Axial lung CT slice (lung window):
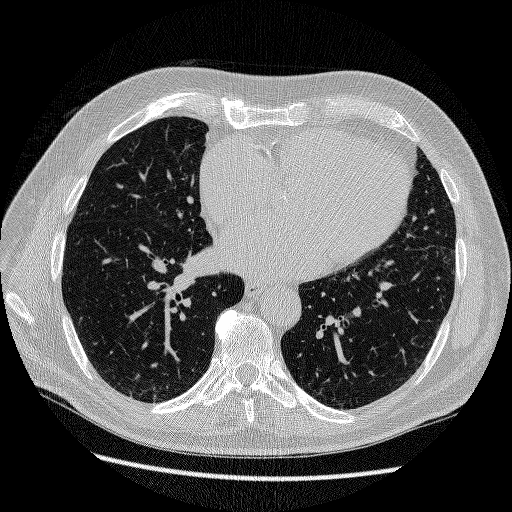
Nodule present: no